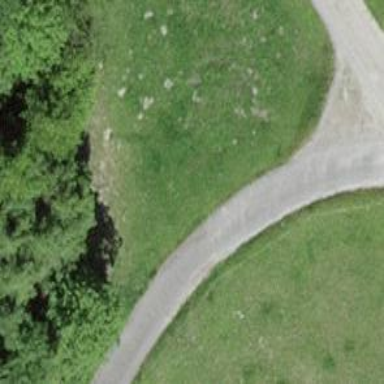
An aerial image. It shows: Unclassified paved road with grade2 tracktype.